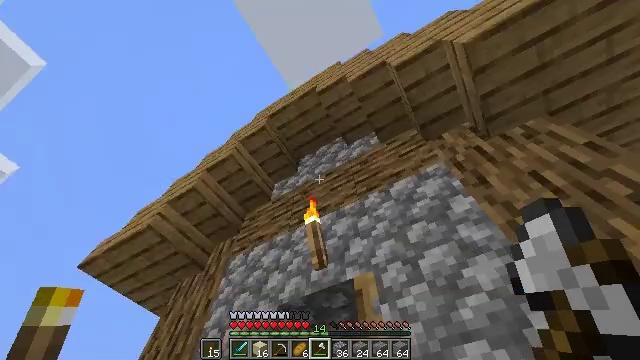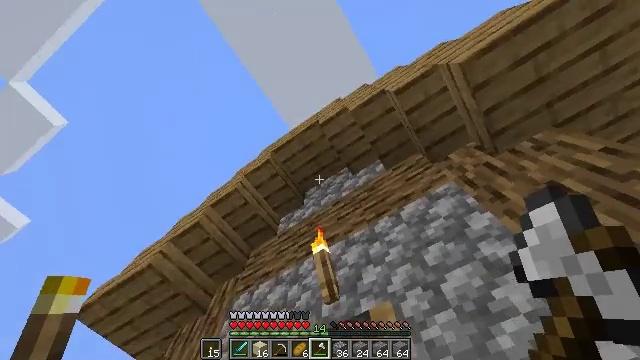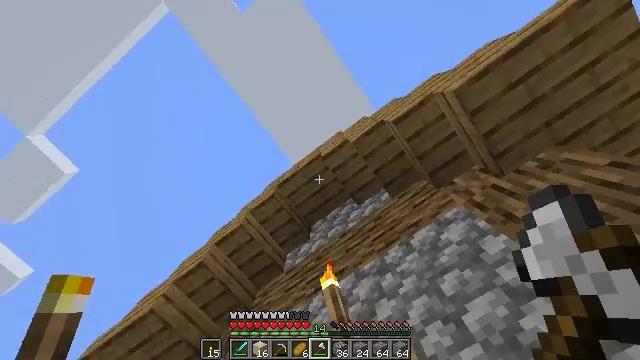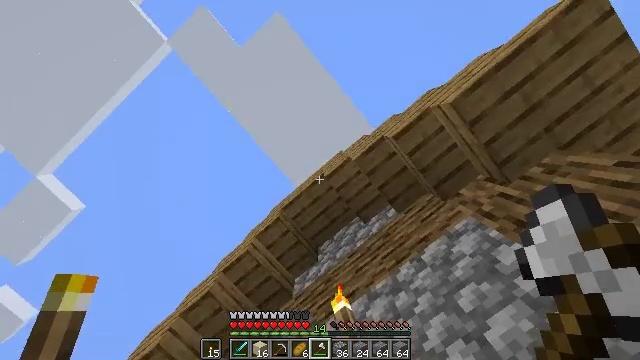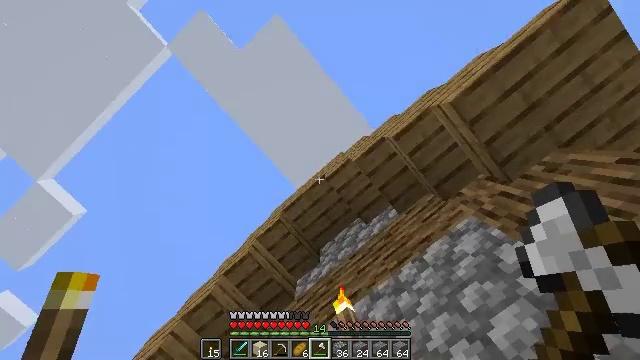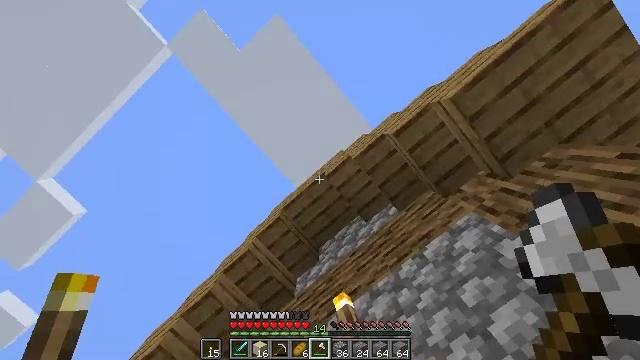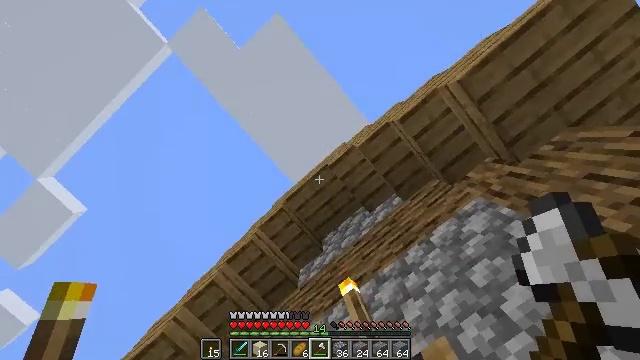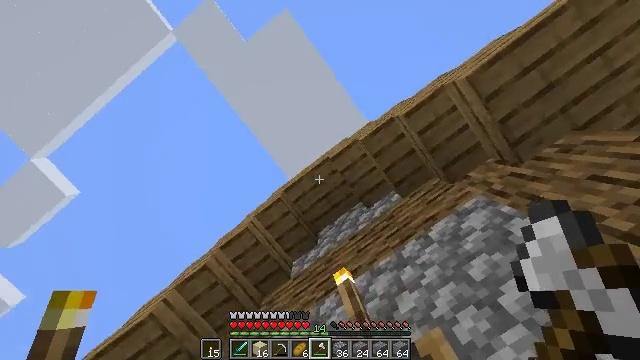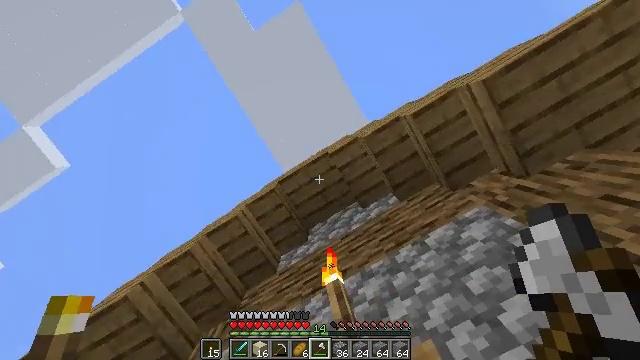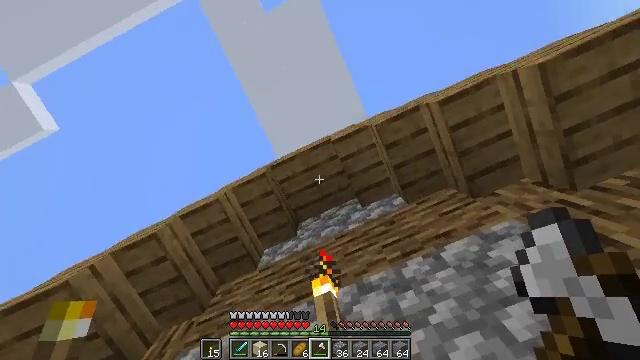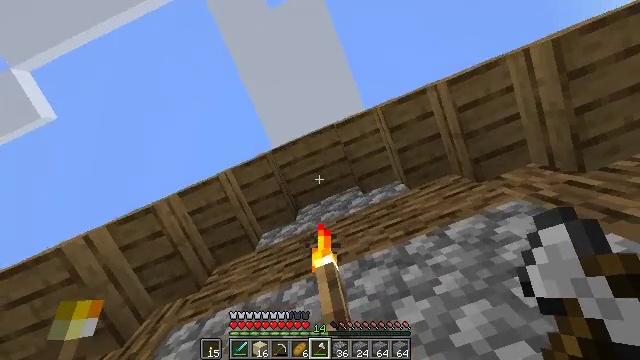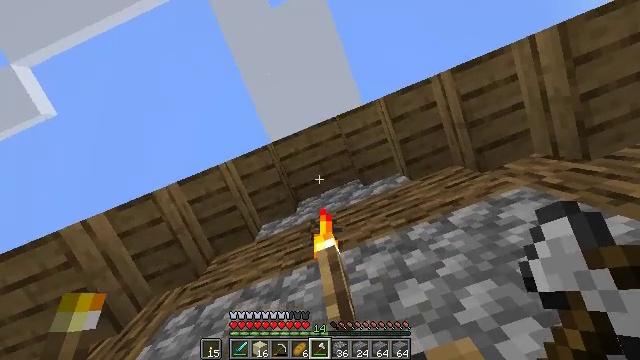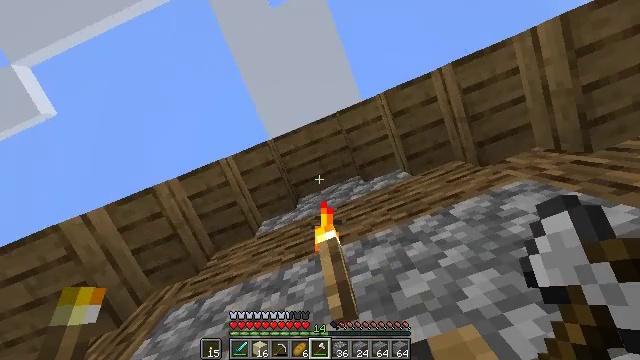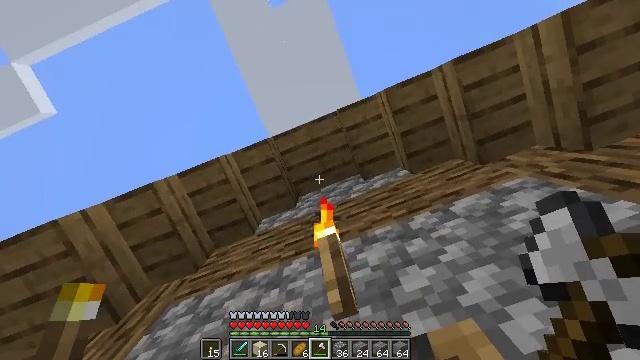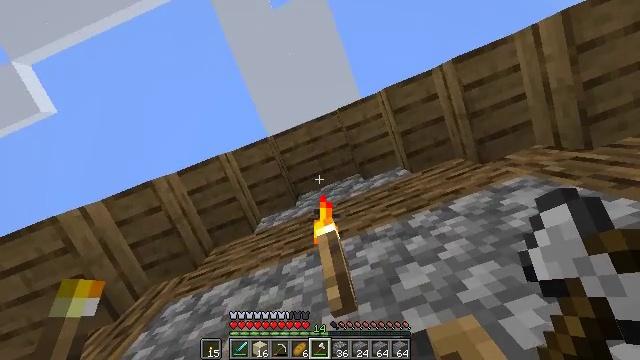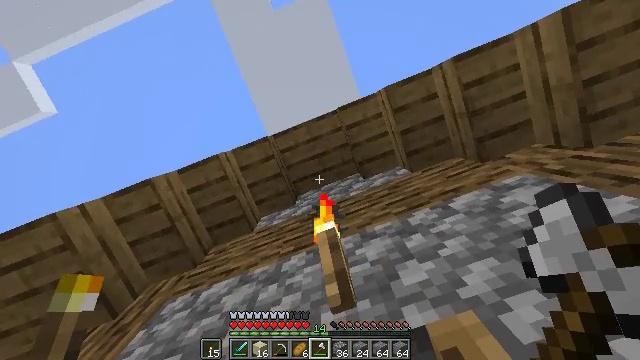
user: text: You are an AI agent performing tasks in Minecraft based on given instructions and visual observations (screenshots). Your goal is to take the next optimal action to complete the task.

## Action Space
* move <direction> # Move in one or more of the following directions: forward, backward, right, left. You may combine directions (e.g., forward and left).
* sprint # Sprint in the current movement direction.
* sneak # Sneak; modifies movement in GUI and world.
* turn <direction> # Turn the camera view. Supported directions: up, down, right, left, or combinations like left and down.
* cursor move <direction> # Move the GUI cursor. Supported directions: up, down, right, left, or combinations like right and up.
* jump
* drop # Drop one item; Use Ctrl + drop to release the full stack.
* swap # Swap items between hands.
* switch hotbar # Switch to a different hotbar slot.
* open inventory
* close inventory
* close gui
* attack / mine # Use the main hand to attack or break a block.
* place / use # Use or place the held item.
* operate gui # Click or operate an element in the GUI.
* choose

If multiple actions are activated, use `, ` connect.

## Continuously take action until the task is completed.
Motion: motion action
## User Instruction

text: Retrieve oak planks from the wooden block.
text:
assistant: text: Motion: turn left and up
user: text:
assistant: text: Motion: turn left and up
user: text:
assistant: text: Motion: turn left and up
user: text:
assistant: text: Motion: no_op
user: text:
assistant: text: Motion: move forward
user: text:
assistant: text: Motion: move forward and move left
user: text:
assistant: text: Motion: move forward, turn right
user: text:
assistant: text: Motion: move forward, turn right
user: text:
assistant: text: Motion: move forward, turn right and down
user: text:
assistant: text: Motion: turn right
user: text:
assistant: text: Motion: no_op
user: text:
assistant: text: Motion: no_op
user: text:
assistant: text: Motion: no_op
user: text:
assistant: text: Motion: no_op
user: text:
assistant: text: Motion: no_op
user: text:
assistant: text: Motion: no_op
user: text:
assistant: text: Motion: no_op
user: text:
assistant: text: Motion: no_op
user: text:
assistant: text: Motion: turn down
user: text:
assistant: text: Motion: turn down
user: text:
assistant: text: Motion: move forward, turn down
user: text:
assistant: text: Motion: move forward, turn down
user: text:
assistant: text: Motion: move forward, turn right and down
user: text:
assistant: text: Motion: move forward, turn right and down
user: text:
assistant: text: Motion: turn right and down
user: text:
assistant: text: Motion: turn right
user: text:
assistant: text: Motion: turn right
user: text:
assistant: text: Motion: no_op
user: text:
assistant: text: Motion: no_op
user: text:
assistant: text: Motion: move forward